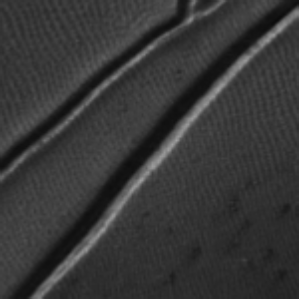
Label: frost